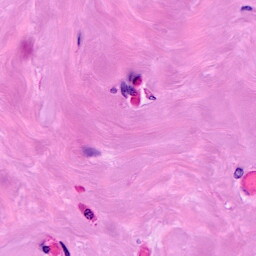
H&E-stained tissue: Breast